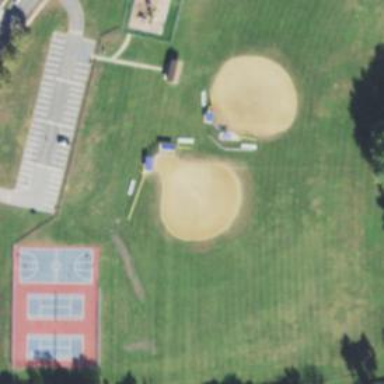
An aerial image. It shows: Baseball pitch for leisure and sports activities.